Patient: sex M, age 60
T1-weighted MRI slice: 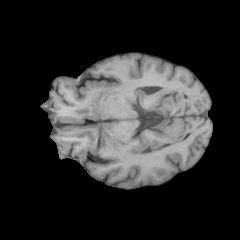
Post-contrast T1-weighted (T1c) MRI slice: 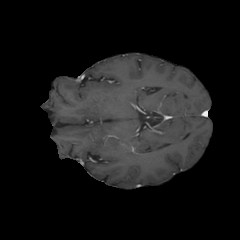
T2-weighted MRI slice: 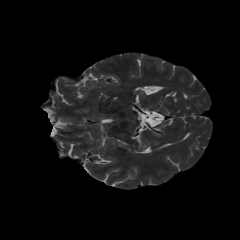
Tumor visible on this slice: no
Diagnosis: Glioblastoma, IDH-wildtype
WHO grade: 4